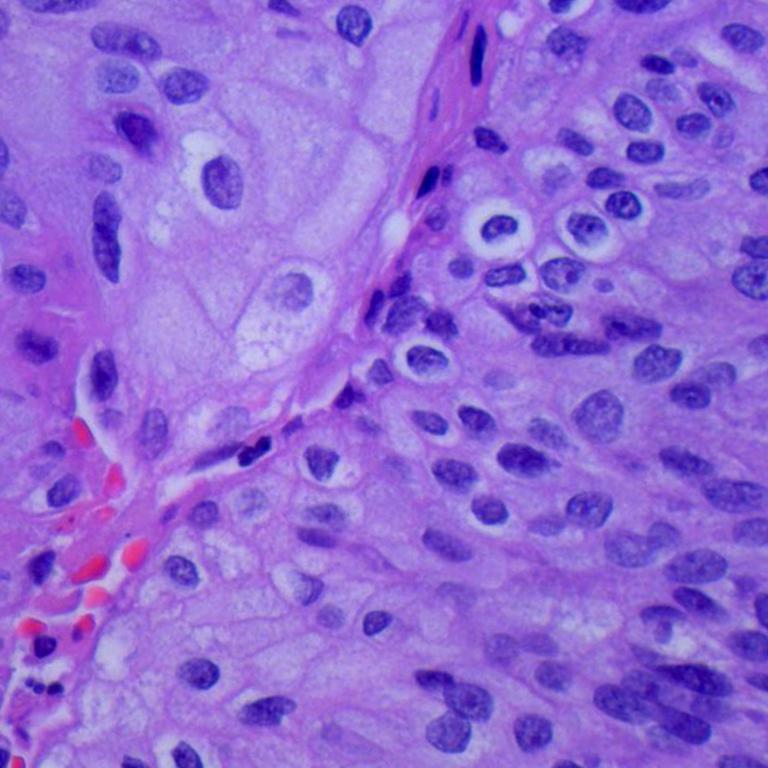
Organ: lung
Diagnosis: squamous carcinomas